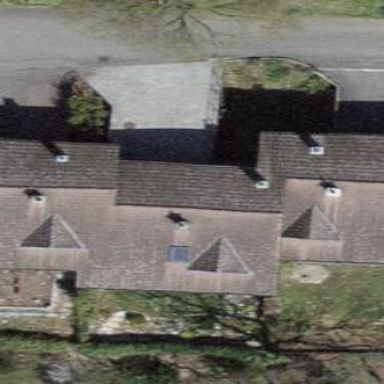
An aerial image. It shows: Building with tile roof.